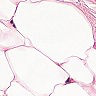
Metastatic tissue present: no